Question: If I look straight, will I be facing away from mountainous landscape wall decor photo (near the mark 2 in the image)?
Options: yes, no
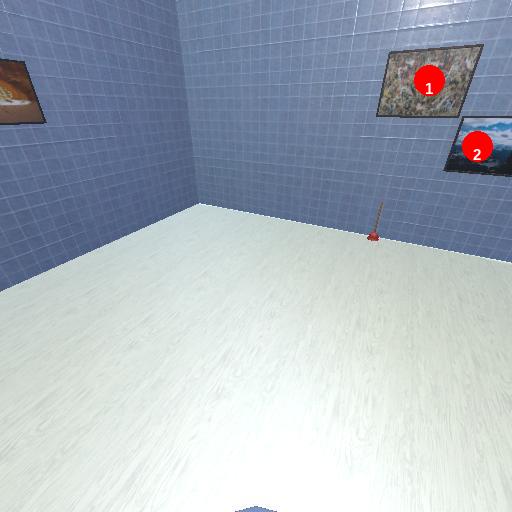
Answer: yes